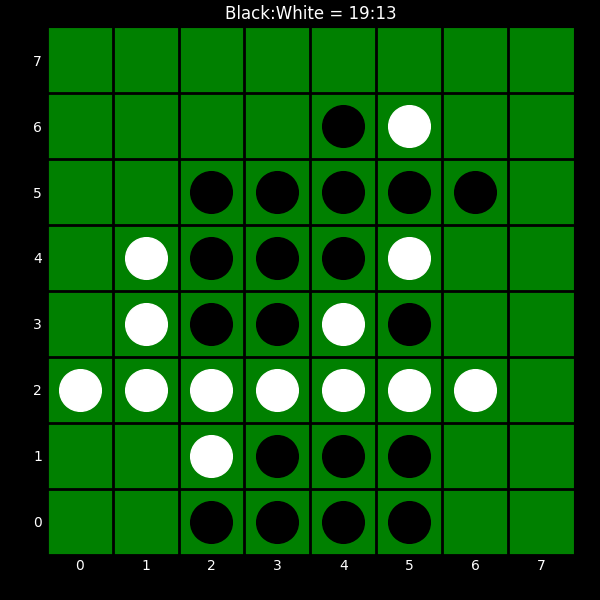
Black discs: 19
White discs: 13